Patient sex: F
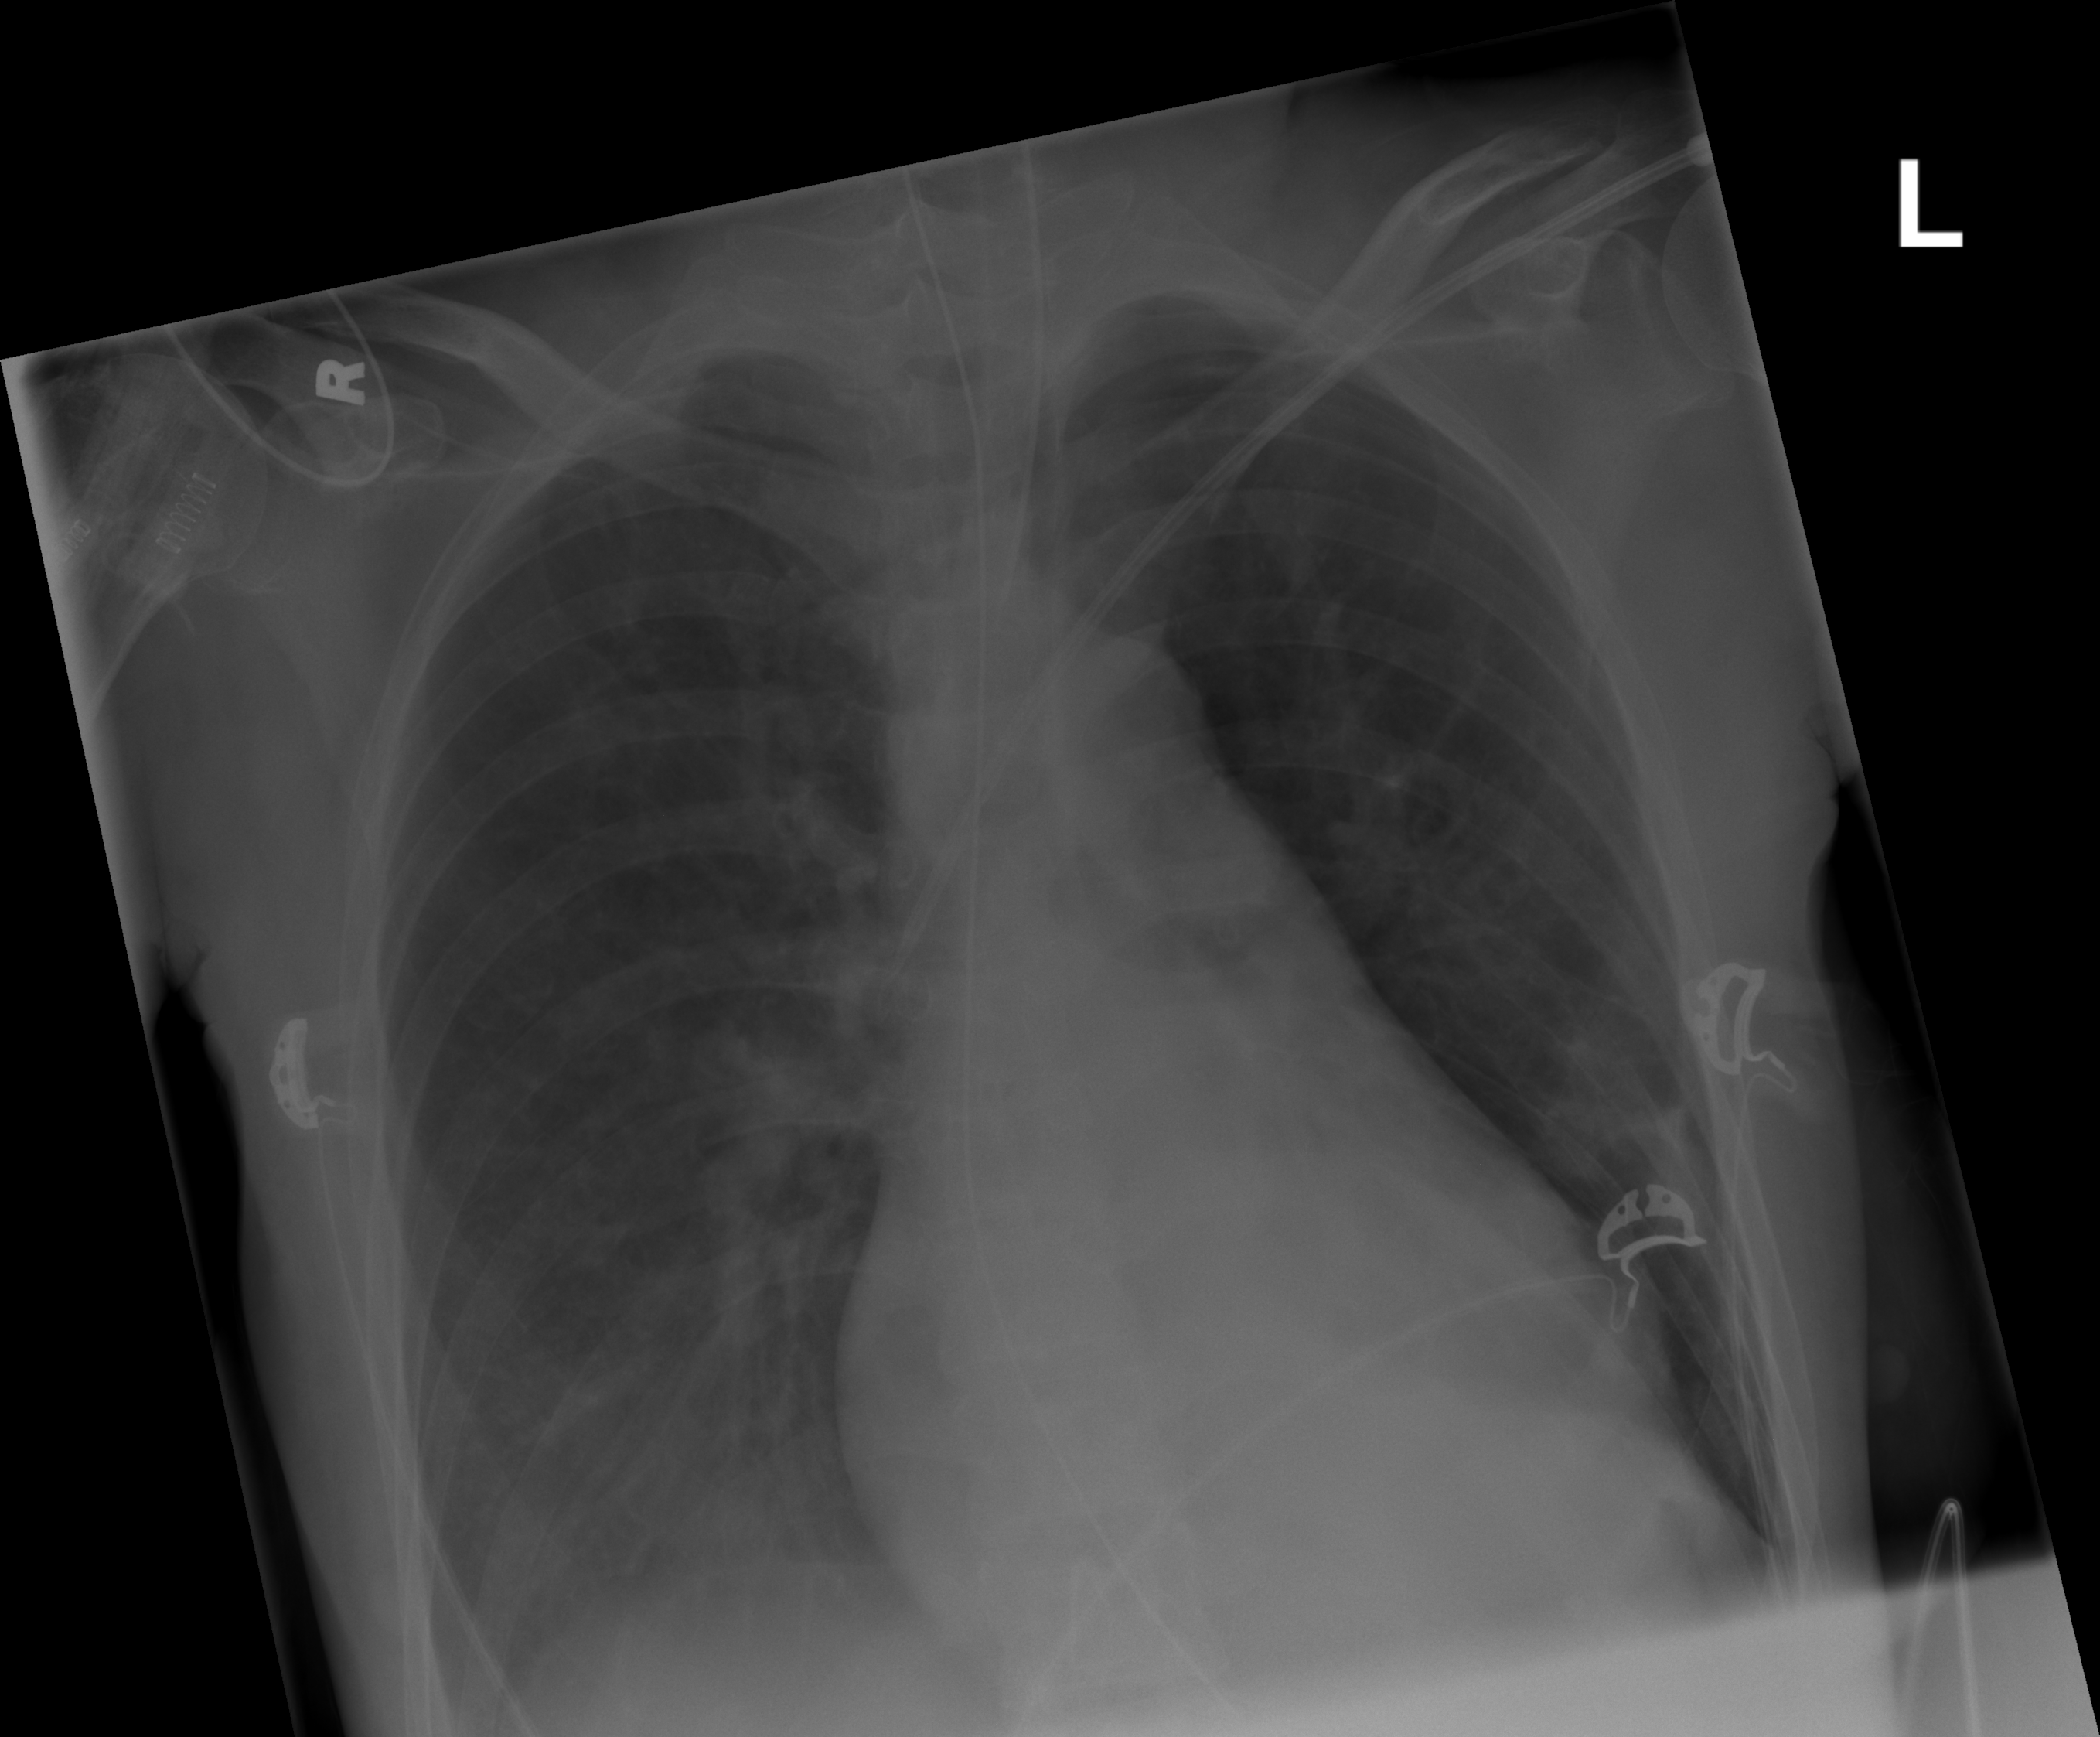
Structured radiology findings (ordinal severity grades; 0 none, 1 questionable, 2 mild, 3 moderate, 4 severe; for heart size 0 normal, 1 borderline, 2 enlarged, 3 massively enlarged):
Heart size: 2
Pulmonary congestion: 0
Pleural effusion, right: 1
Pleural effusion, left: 0
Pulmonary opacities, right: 0
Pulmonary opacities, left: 0
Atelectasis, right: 0
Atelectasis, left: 2